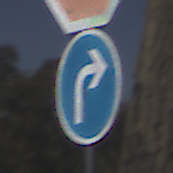
Verkehrszeichen: VorgeschriebeneFahrtrichtungRechts
Zusatzzeichen oben: Stop
Umgebung: Outdoor, Nature
Tageszeit: Midday
Wetter: Clear
Licht: Natural
Jahreszeit: NotSpecified
Kontrast: HighContrast